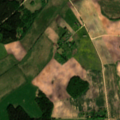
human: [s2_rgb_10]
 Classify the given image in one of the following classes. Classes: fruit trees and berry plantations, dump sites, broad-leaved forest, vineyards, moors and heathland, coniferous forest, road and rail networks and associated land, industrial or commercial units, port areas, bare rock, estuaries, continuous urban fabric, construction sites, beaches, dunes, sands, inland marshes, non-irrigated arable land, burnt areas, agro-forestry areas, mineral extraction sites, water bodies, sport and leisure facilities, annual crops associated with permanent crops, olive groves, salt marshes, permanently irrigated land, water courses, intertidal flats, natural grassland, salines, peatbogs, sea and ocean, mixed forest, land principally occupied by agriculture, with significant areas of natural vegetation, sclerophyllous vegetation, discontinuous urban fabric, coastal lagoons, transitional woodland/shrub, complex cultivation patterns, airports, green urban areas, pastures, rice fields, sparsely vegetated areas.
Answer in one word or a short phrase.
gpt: non-irrigated arable land, pastures, complex cultivation patterns, mixed forest, transitional woodland/shrub